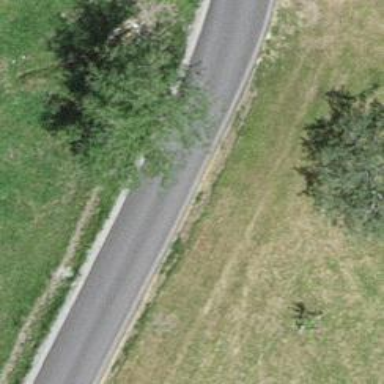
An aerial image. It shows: Unclassified road with asphalt surface.